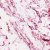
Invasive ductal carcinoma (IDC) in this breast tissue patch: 0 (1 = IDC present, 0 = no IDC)